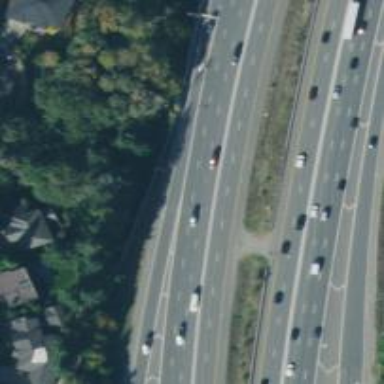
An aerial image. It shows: View of motorway.